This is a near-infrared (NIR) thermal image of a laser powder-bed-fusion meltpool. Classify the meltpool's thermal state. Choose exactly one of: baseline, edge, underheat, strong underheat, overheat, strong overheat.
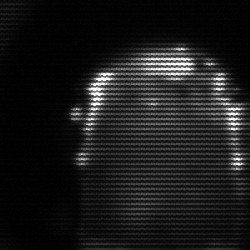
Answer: baseline